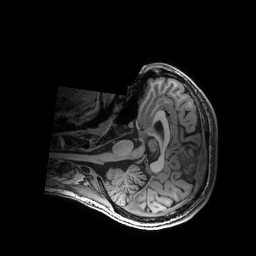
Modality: T1w
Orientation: sagittal